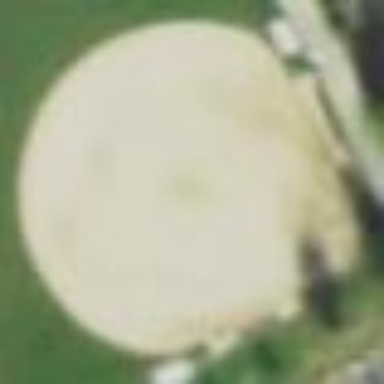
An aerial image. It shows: Baseball pitch for leisure land activities.